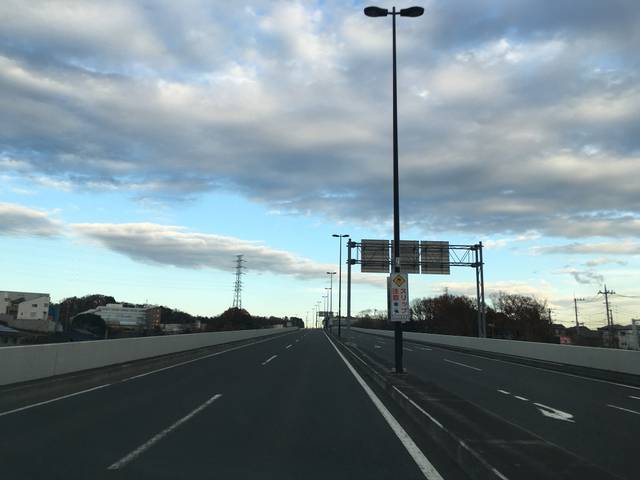
Region: Japan
Coordinates: 35.596, 139.376